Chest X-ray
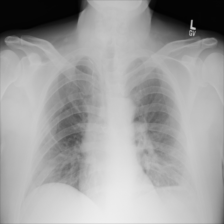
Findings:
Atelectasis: positive
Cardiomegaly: negative
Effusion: negative
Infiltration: negative
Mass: negative
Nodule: positive
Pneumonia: negative
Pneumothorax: negative
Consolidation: negative
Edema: negative
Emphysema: negative
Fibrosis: negative
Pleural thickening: negative
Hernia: negative